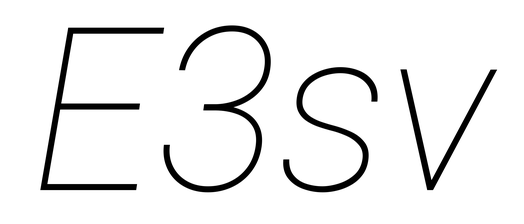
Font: Roboto-Italic_Thin_Italic